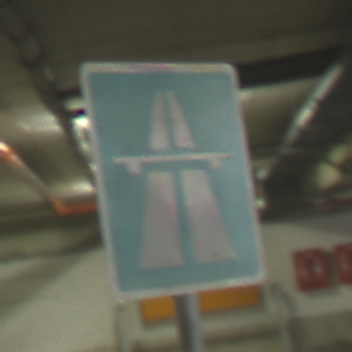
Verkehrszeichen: Autobahn
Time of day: NotSpecified
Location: Indoor (Special)
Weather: NotSpecified
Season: NotSpecified
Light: Artificial